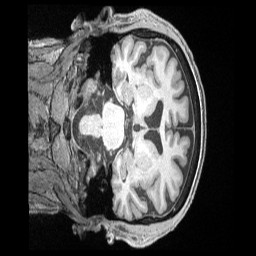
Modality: T1w
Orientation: coronal
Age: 74
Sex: male
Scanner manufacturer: siemens
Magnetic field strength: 3 T
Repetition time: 2.5 s
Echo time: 0.00222 s